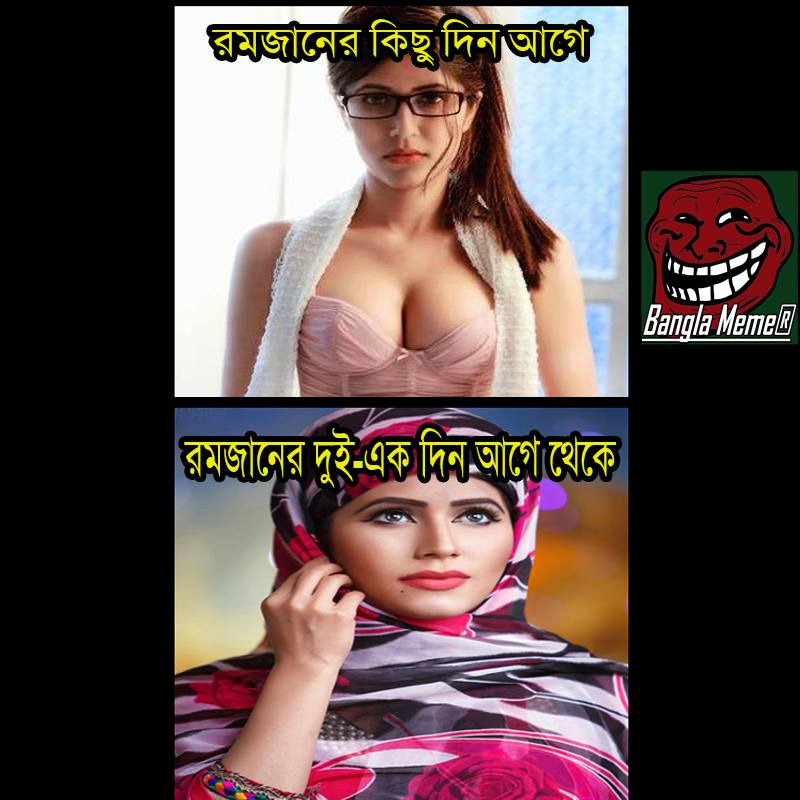
Text: রমজানের কিছু দিন আগে      রমজানের দুই-এক দিন আগে থেকে
Label: Hate
Hate category: Personal Offence
Targeted group: Individual